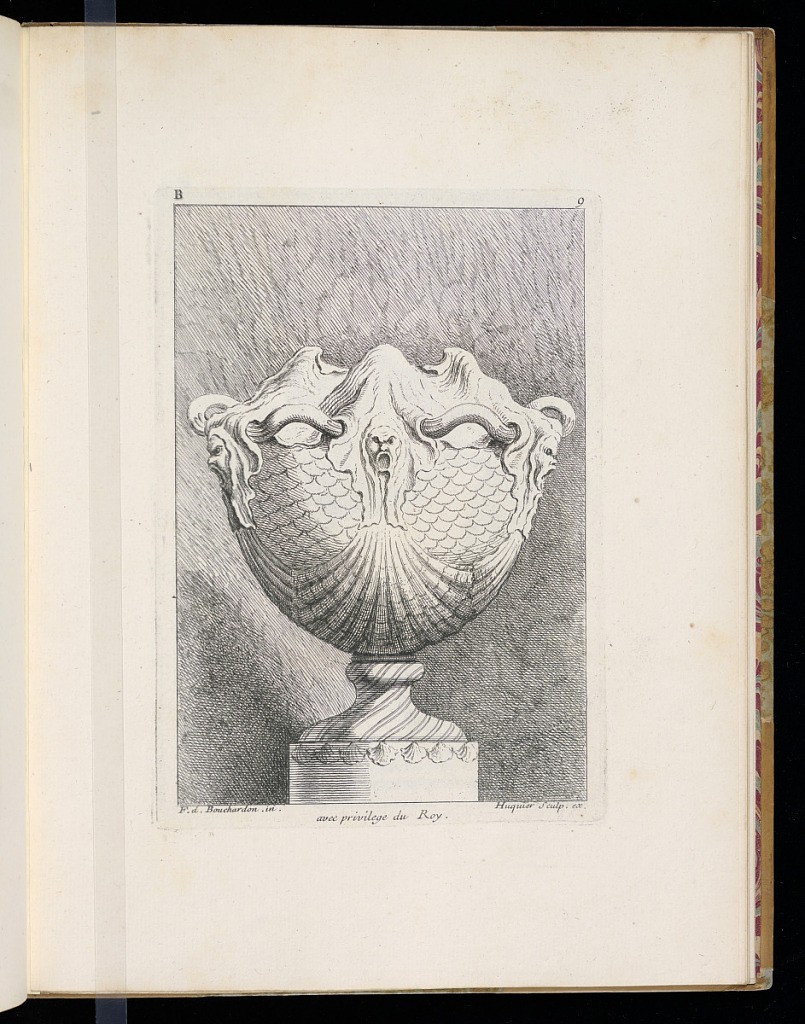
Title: Ornamental Vase Design
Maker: Edme Bouchardon, French, 1698–1762
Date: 1737
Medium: Etching on laid paper
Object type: Print
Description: Cup shaped vase with three grotesque masks at the neck. A tube-like handle is threaded behind the masks and encircles the vase. The vase is decorated with a fish-scale and shell pattern. The foot of the vase has a twisted spiral decoration. The vase is elevated on a low, circular platform with upside-down shell motifs.